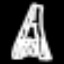
Label: The Eiffel Tower